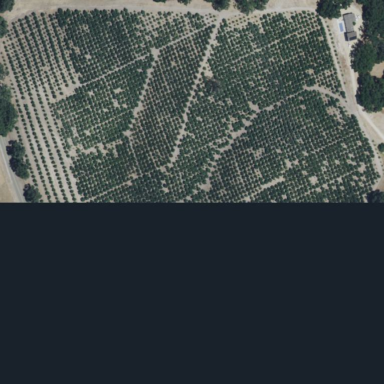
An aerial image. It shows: Orchard.